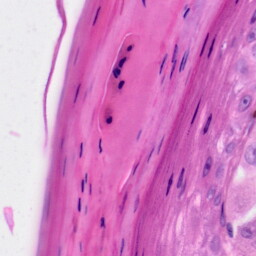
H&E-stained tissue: Skin